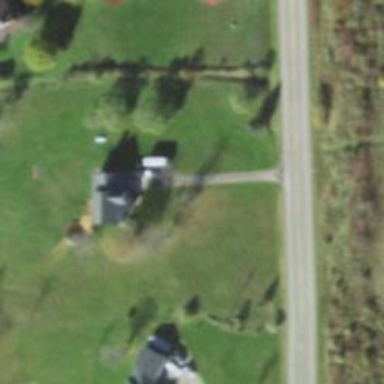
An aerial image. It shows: Driveway.